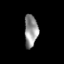
Tissue: skin
Cell type: Others
Senescence score: 0.2586
Nuclear area (px): 428
Mean DAPI intensity: 146.369